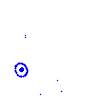
Particle: electron